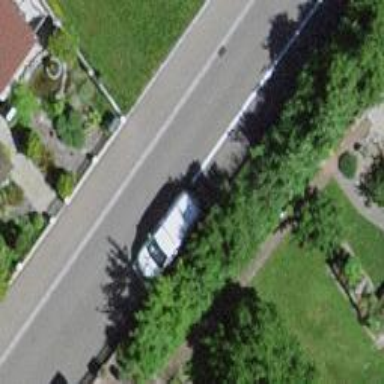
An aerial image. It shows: Asphalt road in residential area.